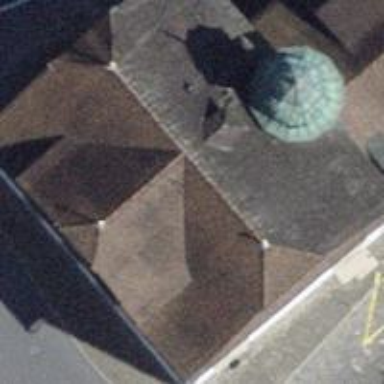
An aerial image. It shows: Public town hall building with half-hipped roof shape.